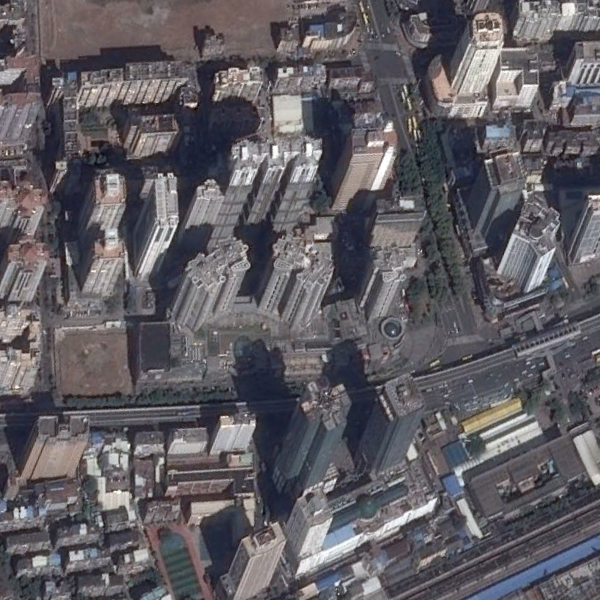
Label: Commercial